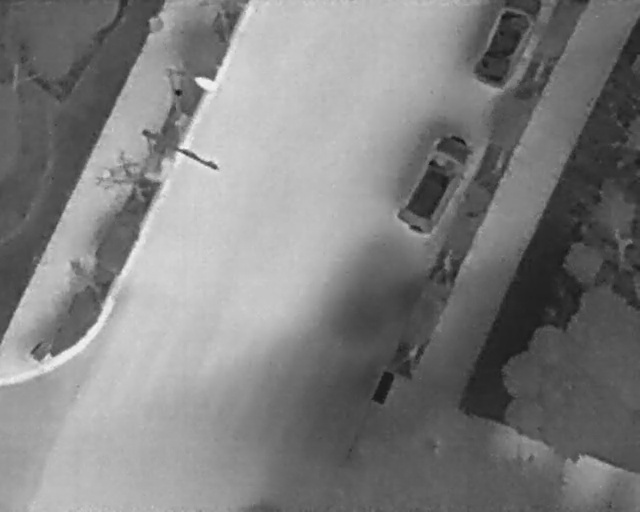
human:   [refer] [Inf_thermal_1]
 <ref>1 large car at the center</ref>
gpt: <box>[[59, 30, 76, 40, 26]]</box>